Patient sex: F
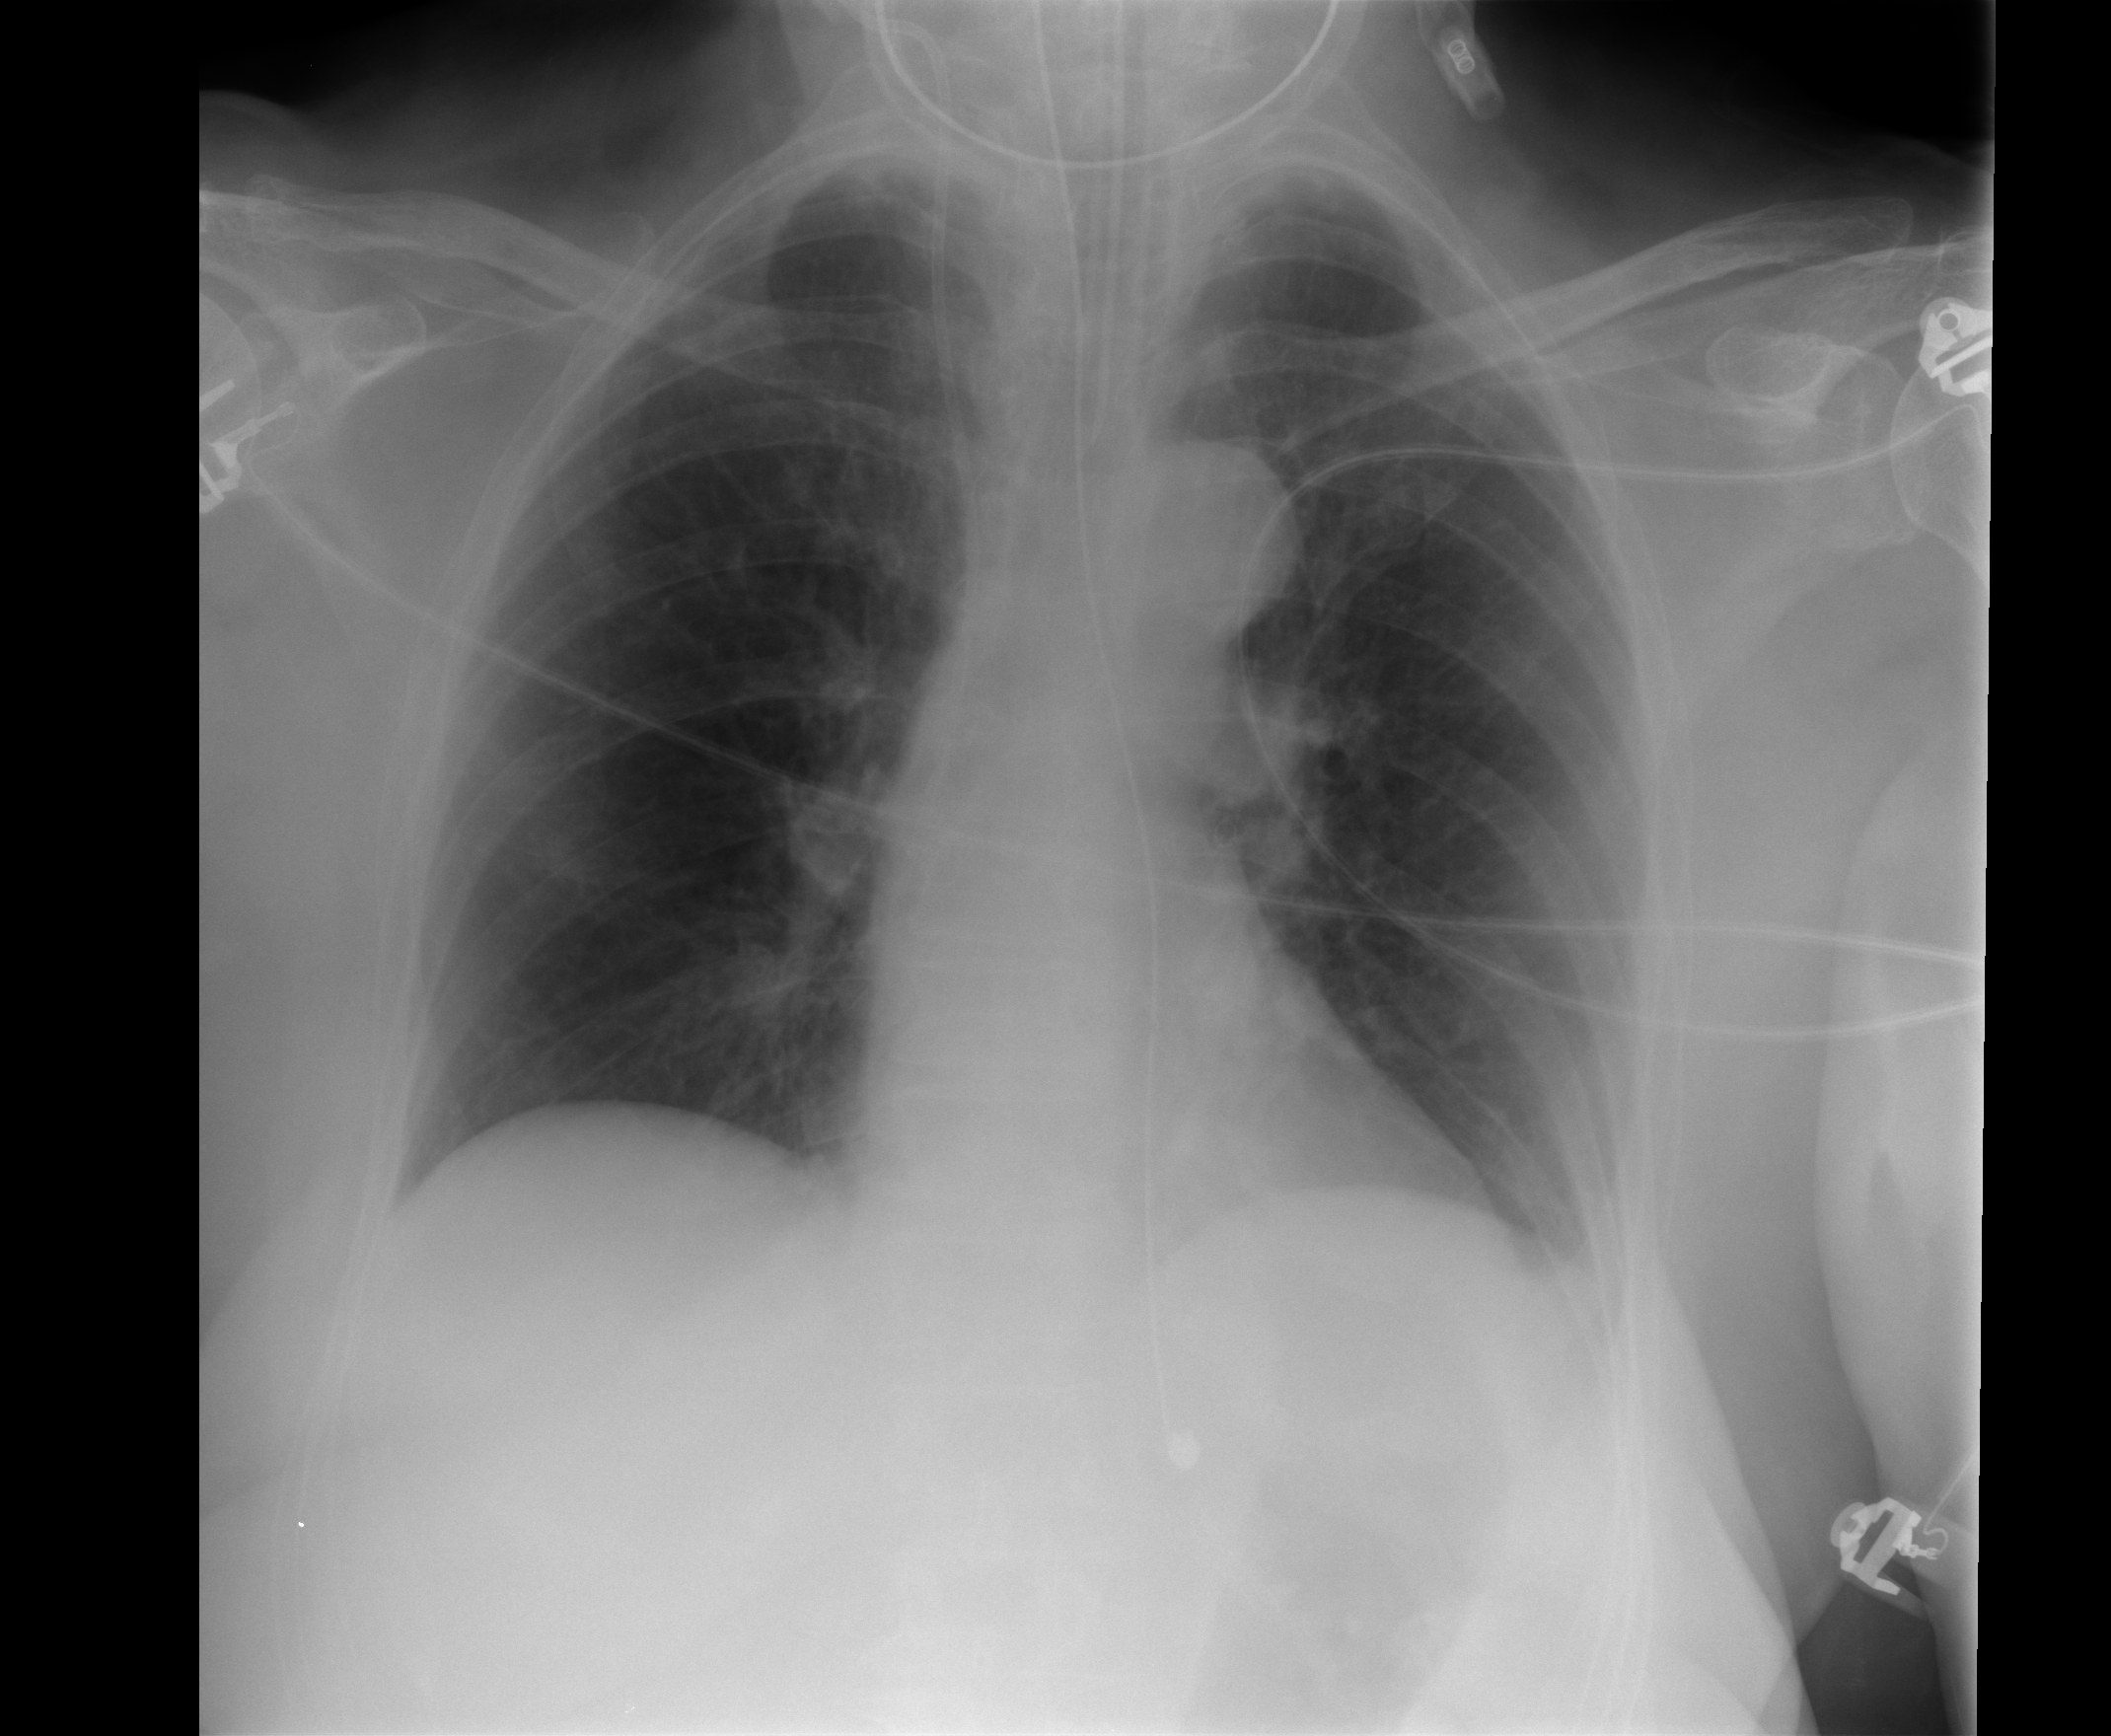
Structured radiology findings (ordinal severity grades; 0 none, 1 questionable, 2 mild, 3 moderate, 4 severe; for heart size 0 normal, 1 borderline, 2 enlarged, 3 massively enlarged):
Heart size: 0
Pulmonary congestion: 0
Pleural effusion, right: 0
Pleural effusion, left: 0
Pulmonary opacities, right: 2
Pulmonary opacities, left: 0
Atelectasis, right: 0
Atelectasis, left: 0